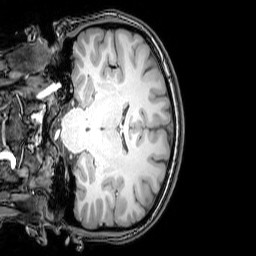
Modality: T1w
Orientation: coronal
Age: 21
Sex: female
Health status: healthy
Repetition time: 0.081 s
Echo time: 0.037 s